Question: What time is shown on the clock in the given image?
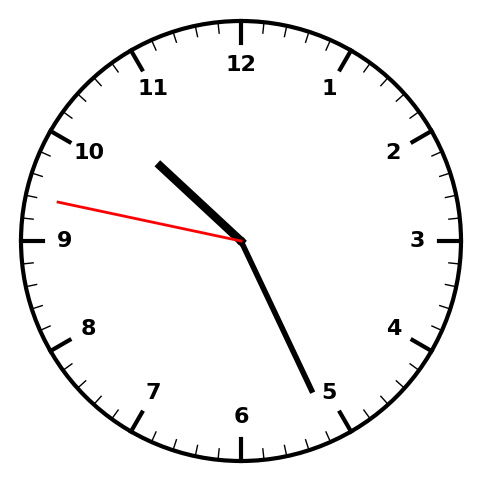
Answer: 10:25:47